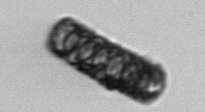
Label: Paralia_sulcata